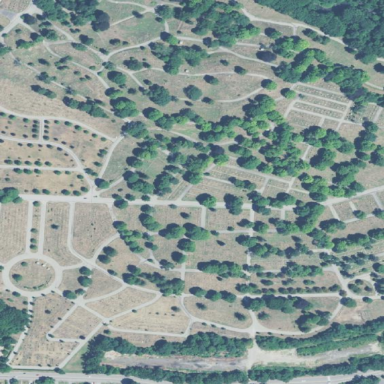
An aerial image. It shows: Cemetery.